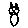
Label: cat